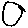
Label: circle